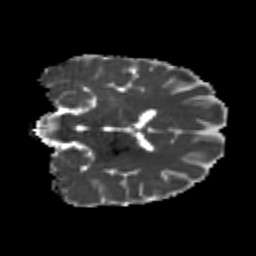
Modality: MD
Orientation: coronal
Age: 19
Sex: male
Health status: healthy
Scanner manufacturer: philips
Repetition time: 7.386 s
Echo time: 0.08599 s